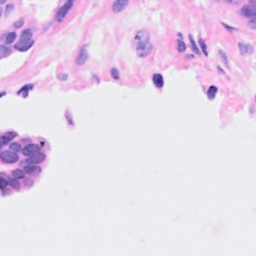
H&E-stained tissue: Breast